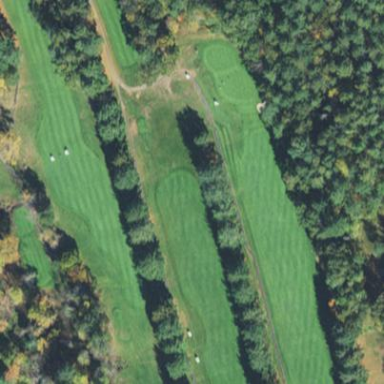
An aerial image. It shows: Golf fairway surrounded by grass.